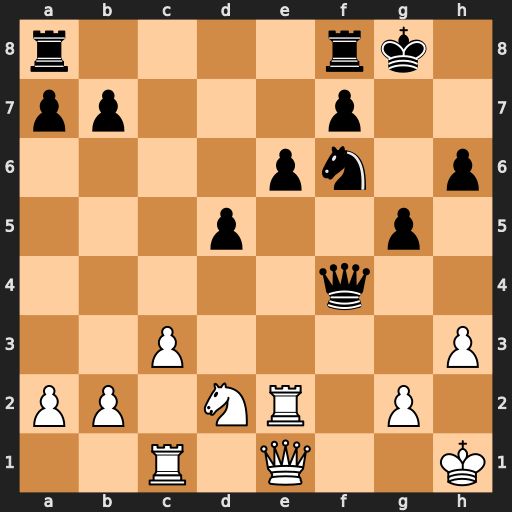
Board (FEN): r4rk1/pp3p2/4pn1p/3p2p1/5q2/2P4P/PP1NR1P1/2R1Q2K
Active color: w
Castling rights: -
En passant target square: -
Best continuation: Rf2 Qh4 Rxf6 Qxe1+ Rxe1